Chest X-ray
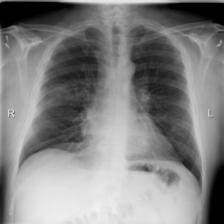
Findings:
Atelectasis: negative
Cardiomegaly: negative
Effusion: negative
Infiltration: positive
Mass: negative
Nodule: negative
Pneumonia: negative
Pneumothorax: negative
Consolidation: negative
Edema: negative
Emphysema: negative
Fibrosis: negative
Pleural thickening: negative
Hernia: negative